九年级 · 画法几何学
(本小题 8.0 分)画出如图所示几何体从三个方向看到的形状图.从正面看从正面看从左面看从上面看
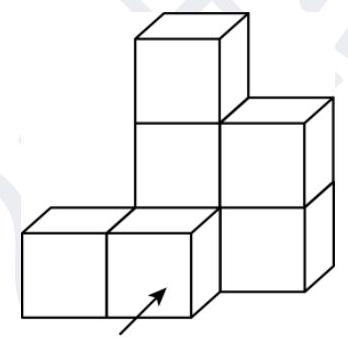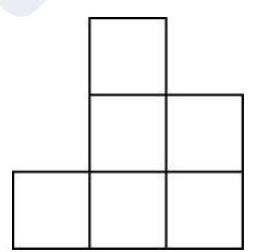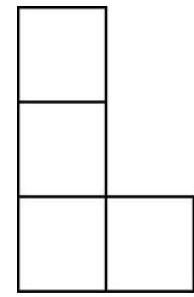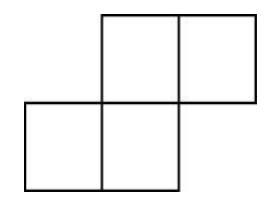
答案: 解: 从正面看:

从左面看:

从上面看:

【解析】见答案.